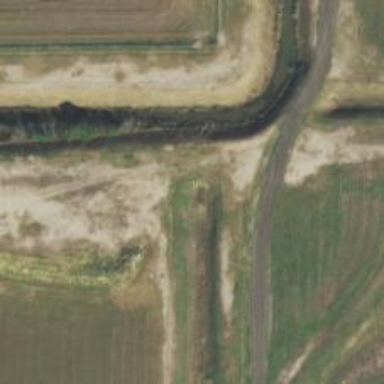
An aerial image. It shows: Culvert tunnel crossing over canal.